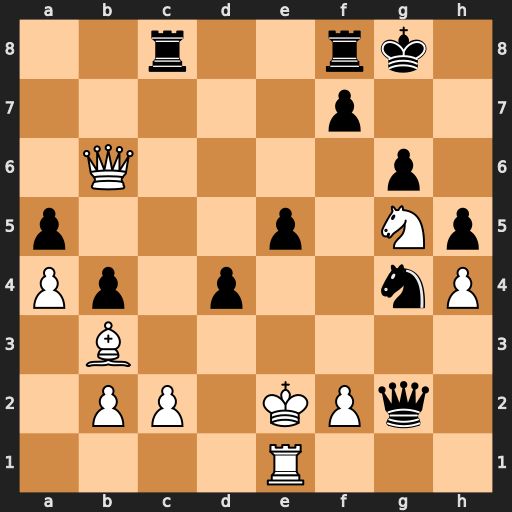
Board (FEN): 2r2rk1/5p2/1Q4p1/p3p1Np/Pp1p2nP/1B6/1PP1KPq1/4R3
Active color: w
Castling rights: -
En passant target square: -
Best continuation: Qxg6+ Kh8 Qh7#